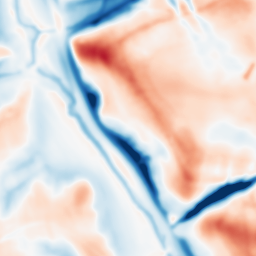
Category: multiscale
Decomposition family: dog_multiscale
Decomposition parameters: sigma_ratio: 1.4
n_scales: 6
base_sigma: 2
Upsampling method: cubic_catmull_rom
Upsampling parameters: scale: 4
Upsampling scale: 4